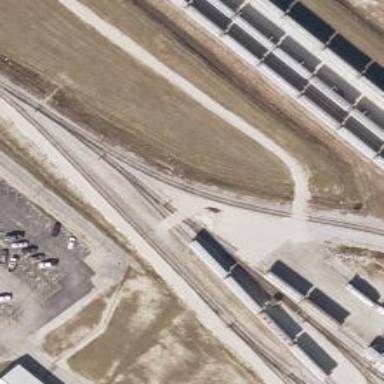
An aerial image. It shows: Rail spur service.